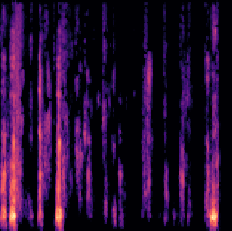
Sound class: Pig